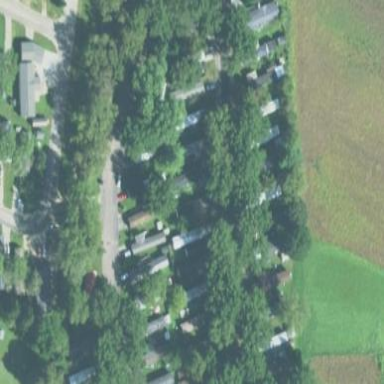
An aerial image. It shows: Residential area known as trailer park.